Question: Do I need to forward these ports? Is there a way to do it on Windows 7? I've tried using a program named smart port forwarding but it crashes when the program is running. Thanks in advance.

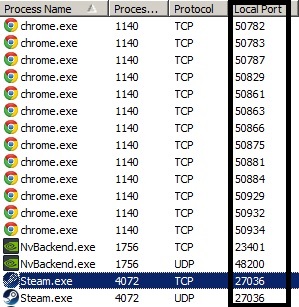
Answer: You shouldn't need to forward those ports in order to be able to run the applications. Chrome and Steam are connecting through those ports to the internet because they are ones that the operating system says are available for outgoing connections and provided them with that unique port number when each application asked for it.
These applications should all run fine for you, without needing to open any ports. Opening a port is most always to let incoming traffic be accepted, not for outgoing traffic to be stopped. A telltale sign that a port is not open is that no connection can be made. If you tried to connect over the internet (port 80) to most random IP addresses, you won't be able to find anything, because the device at that IP address rejected your attempt to open that port to them. So because you are (I am assuming) able to successfully run both Chrome and Steam and have them be able to connect to the internet, you shouldn't be facing a port forwarding issue. The port numbers are just assigned essentially at random each time that an application needs to open an outgoing socket. (this being a simplification of the whole paradigm, but hopefully enough to be able to answer this question).
: And yes, like @Rumesh-Eranga pointed out as well, port forwarding is done at the router level (on the internet router itself) and not at the computer level. It's a way of saying to the router "alright, any time this network receives a request to open port XYZ, send it to this computer that is connected to our local network."